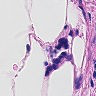
Metastatic tissue present: yes